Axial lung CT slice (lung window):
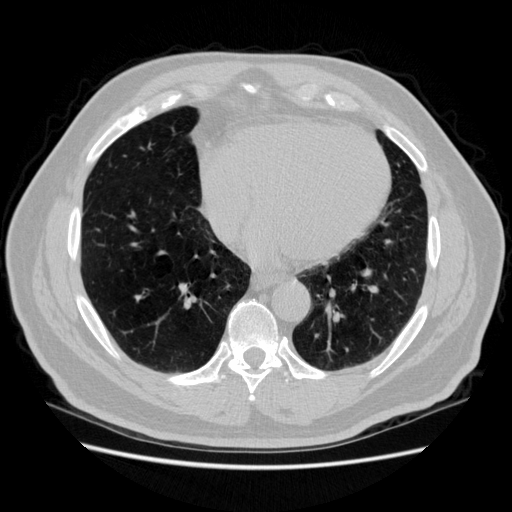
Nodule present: no